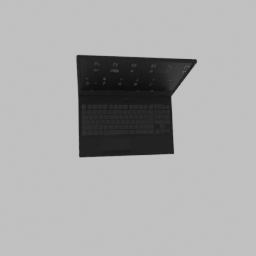
Label: electronics